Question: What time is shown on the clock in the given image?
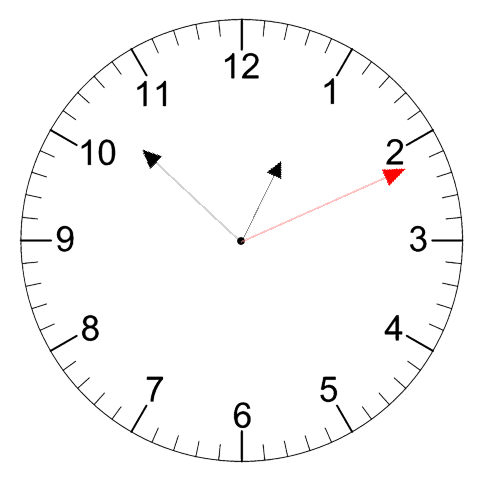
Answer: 12:52:11